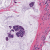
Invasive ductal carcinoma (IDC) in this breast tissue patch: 1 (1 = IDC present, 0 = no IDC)